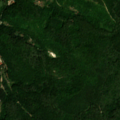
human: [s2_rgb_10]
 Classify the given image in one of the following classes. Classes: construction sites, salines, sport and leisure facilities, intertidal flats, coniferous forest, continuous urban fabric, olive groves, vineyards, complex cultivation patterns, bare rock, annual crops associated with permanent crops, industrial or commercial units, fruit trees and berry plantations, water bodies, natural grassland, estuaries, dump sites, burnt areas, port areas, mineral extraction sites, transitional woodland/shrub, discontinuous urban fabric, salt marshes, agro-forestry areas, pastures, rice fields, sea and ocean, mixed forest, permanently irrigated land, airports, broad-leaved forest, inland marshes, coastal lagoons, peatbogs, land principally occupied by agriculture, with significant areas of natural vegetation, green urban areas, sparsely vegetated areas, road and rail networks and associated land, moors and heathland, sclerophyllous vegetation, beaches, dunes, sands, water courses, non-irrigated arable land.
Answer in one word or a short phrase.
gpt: land principally occupied by agriculture, with significant areas of natural vegetation, broad-leaved forest